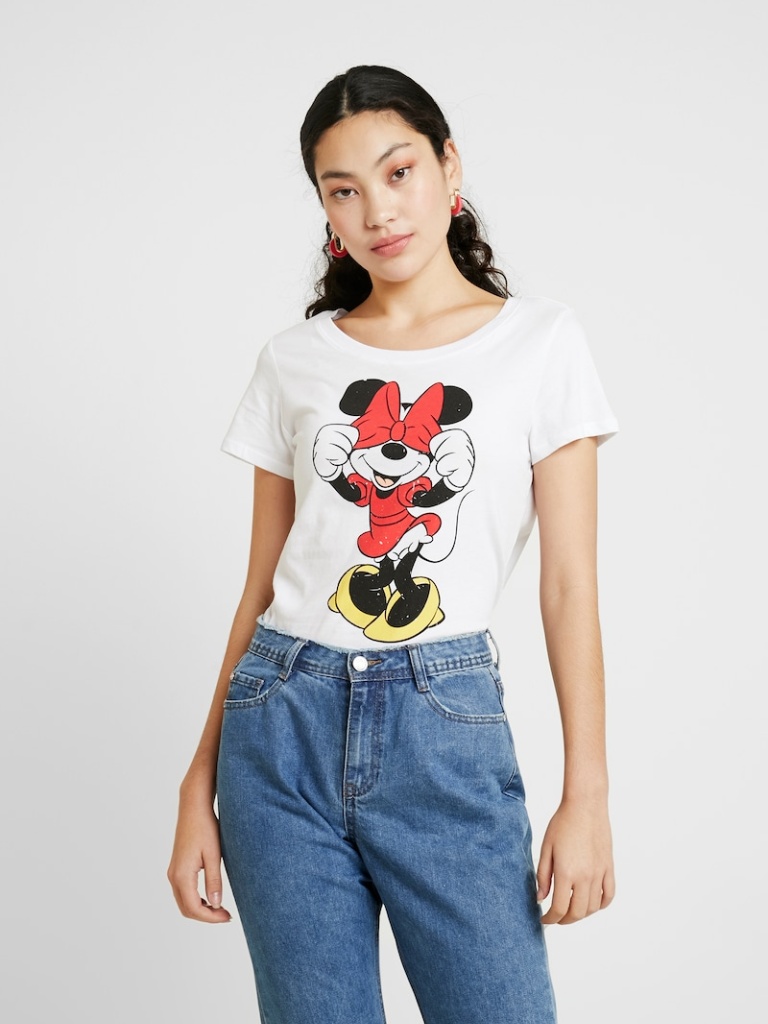
cotton relaxed short sleeve hip length Fully Tucked in crew t-shirt